Interaction volume radius: 10 \u00c5
Interaction volume height: 30 \u00c5
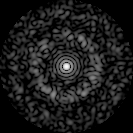
Disorder parameter: 0.8257